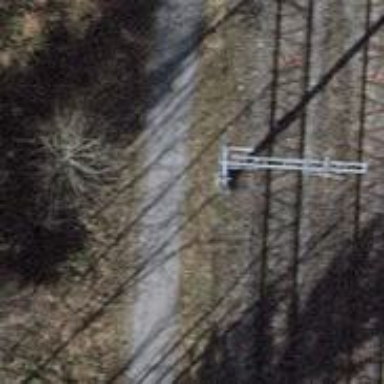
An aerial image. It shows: Catenary mast for power lines.